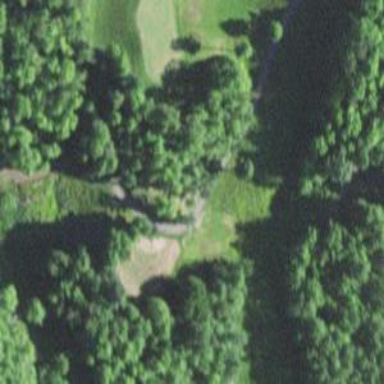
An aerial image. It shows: Golf hole.